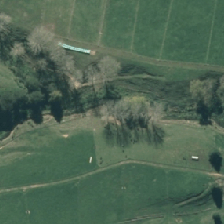
Land cover: deciduous_hardwood